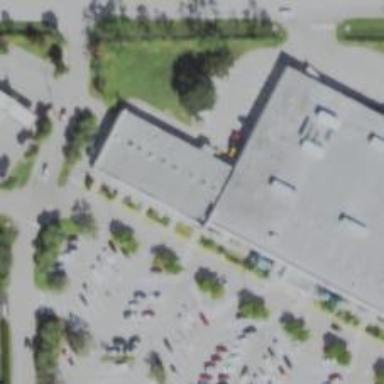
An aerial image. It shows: Post office.